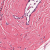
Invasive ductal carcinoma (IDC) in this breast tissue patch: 0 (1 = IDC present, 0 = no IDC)